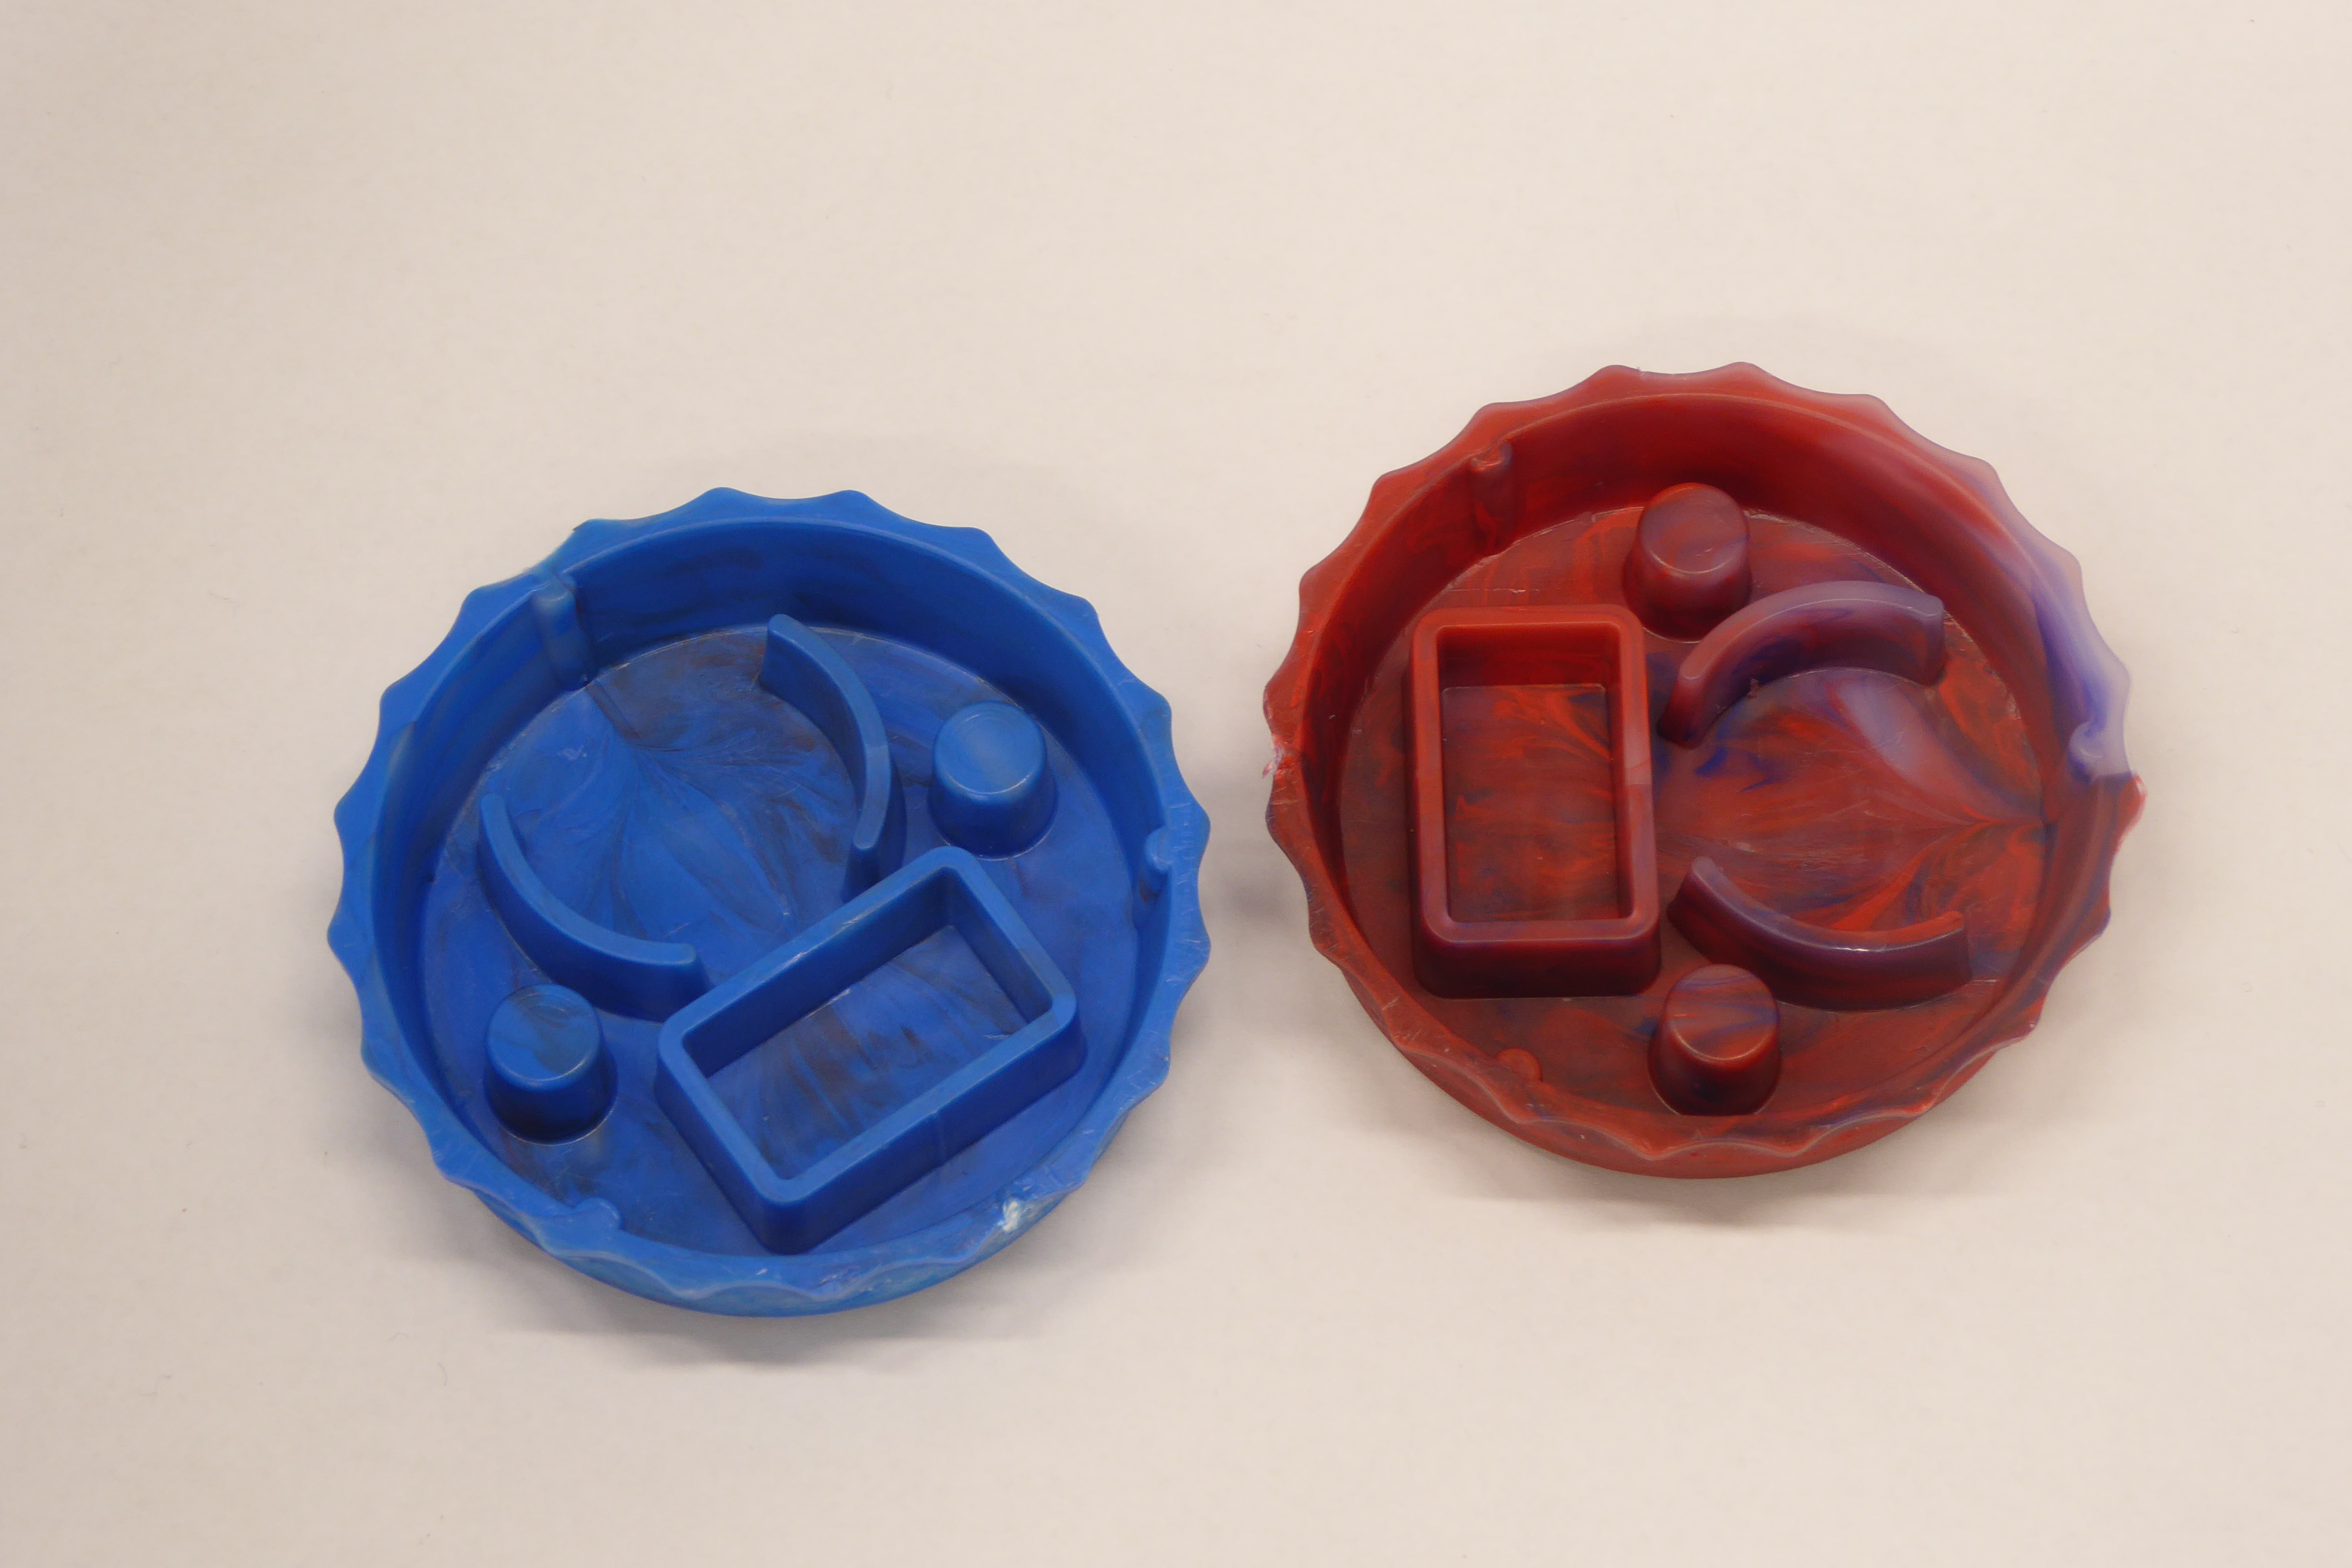
Label: Bottle Opener - Cover